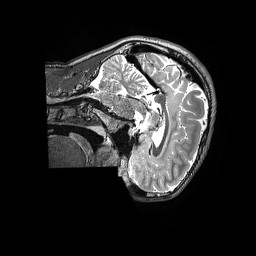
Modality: T2w
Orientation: sagittal
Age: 15
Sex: male
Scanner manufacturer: siemens
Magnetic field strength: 3 T
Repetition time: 3.2 s
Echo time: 0.564 s